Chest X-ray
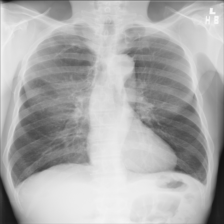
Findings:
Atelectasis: negative
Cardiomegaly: negative
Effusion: negative
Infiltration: negative
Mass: negative
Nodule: negative
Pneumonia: negative
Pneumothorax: negative
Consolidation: negative
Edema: negative
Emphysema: positive
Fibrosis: negative
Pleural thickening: negative
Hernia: negative